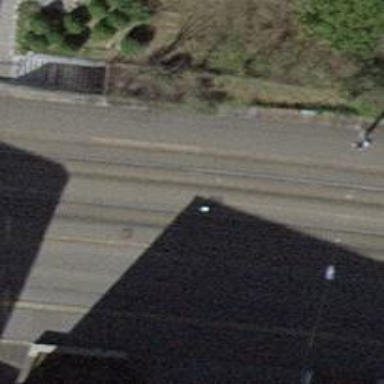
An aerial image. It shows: Railway tunnel with one electrified track and contact line.